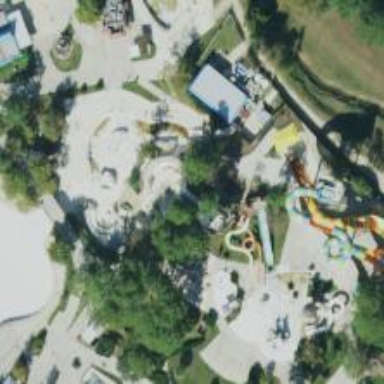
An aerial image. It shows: Water slide attraction.